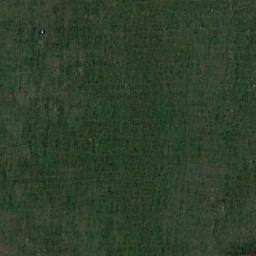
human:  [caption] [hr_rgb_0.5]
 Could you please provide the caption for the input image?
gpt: The meadow is full of green grass .

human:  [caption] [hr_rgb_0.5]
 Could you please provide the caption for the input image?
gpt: The meadow is dense but uneven .

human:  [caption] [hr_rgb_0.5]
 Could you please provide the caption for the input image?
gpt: There is a winding path on the grass .

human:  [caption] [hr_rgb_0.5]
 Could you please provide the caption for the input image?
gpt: This meadow has dense grasses and parts of the meadow are relatively sparse .

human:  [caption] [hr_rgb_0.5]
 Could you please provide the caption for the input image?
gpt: A dense meadow with many green grass .